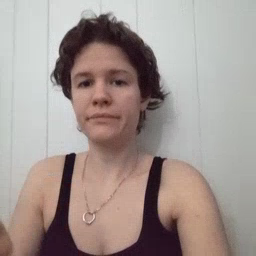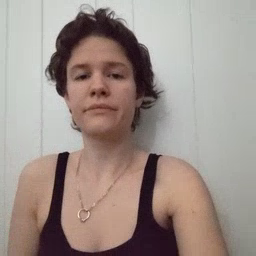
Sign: pen